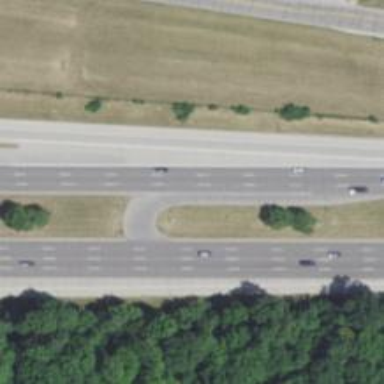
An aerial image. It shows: Trunk link highway.